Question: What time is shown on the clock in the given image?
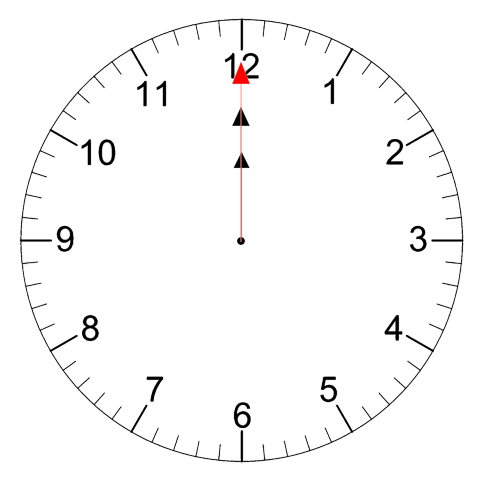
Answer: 12:00:00